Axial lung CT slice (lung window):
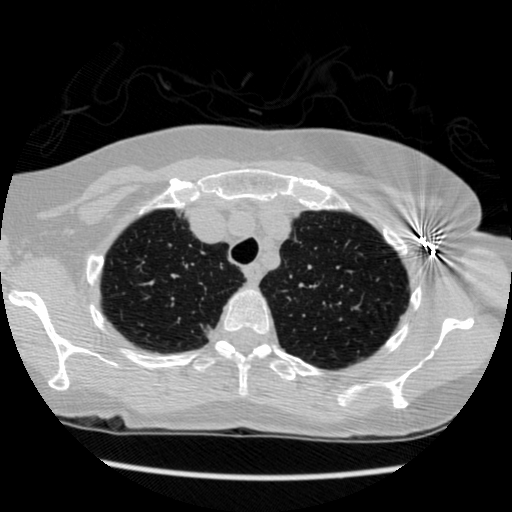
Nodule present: no